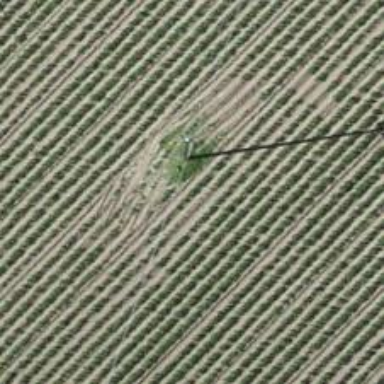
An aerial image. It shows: Power pole.